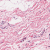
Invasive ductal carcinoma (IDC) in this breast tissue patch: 0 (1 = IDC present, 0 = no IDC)